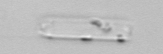
Label: Cerataulina_pelagica